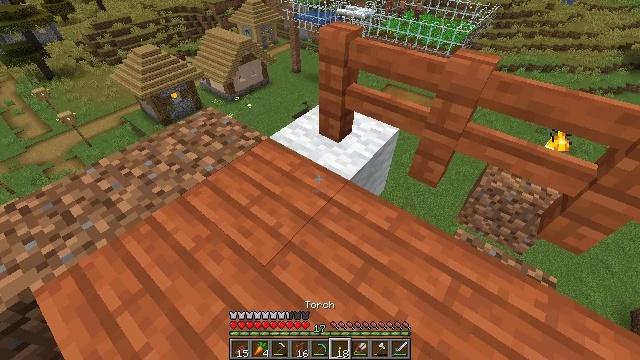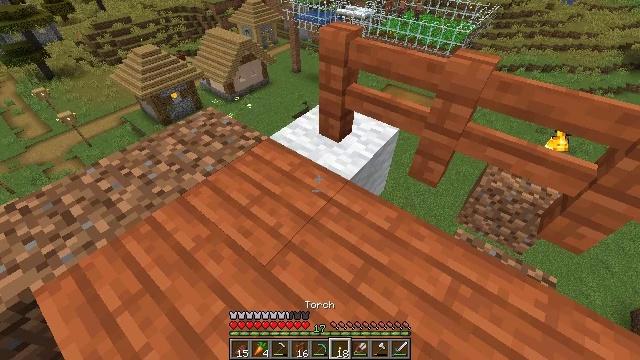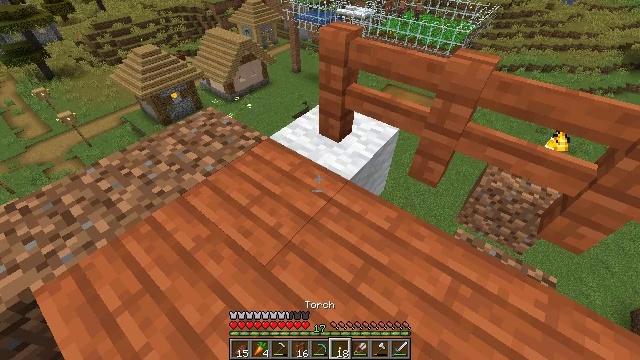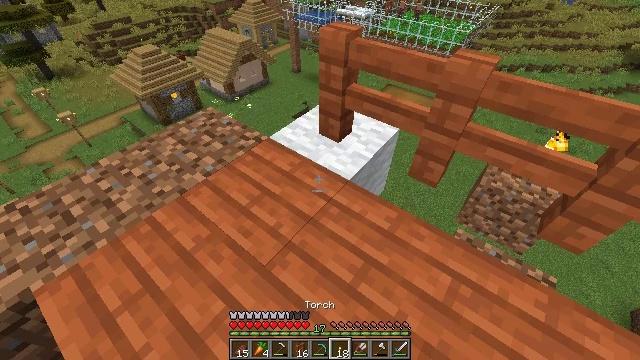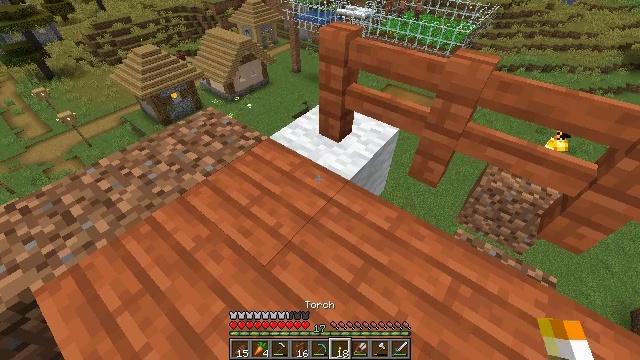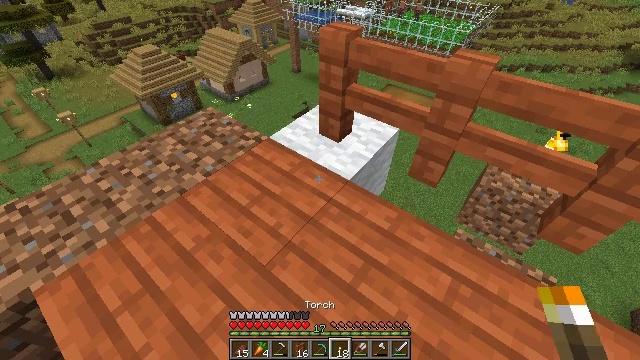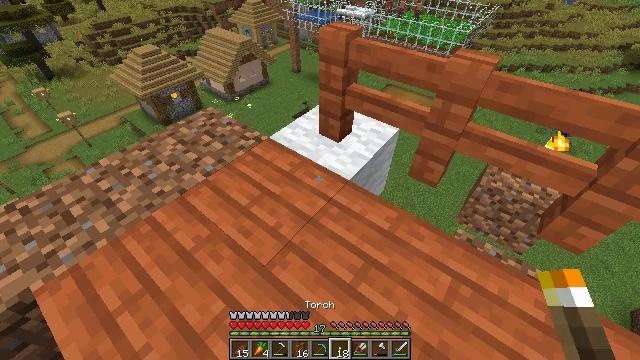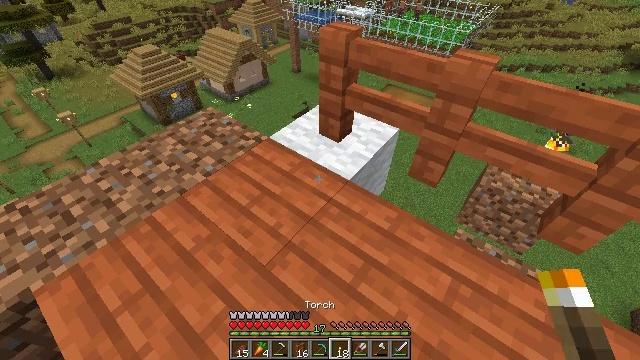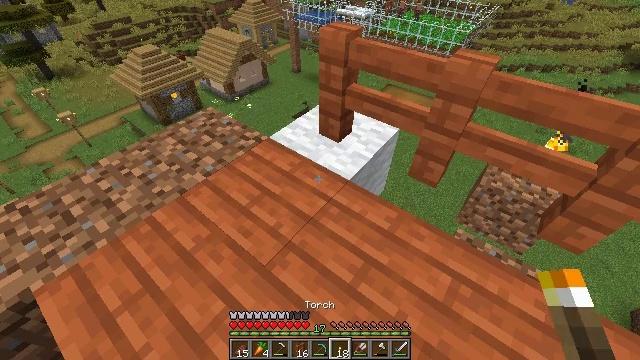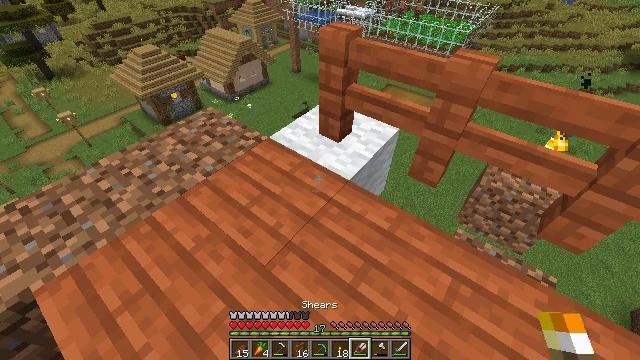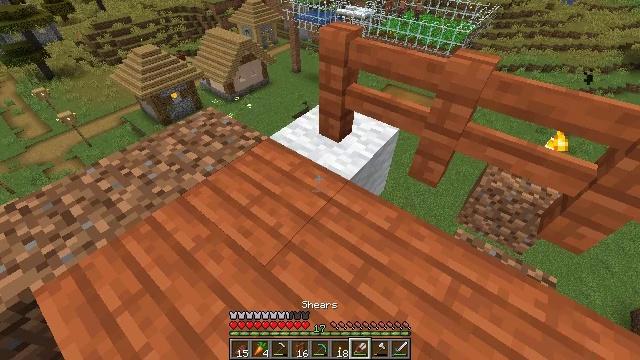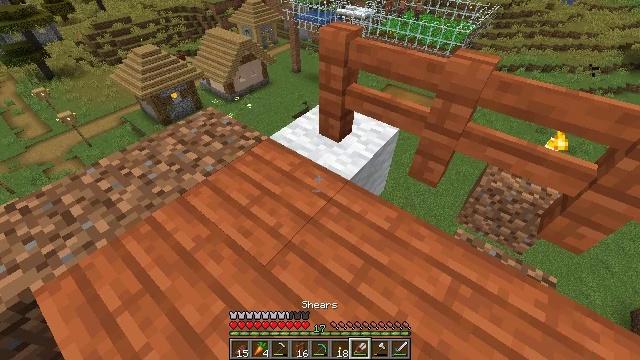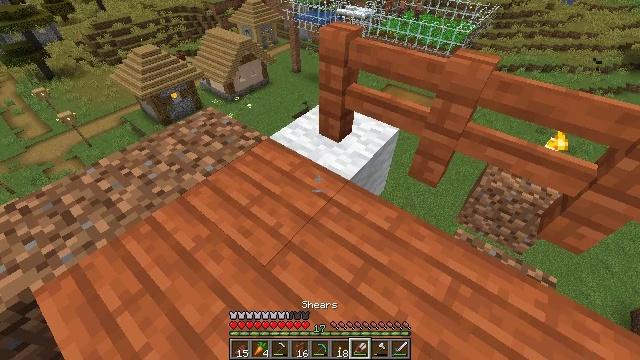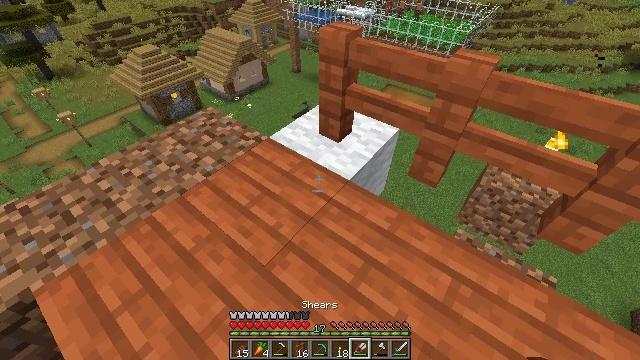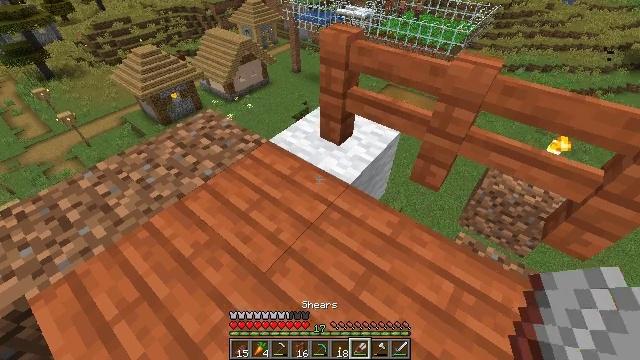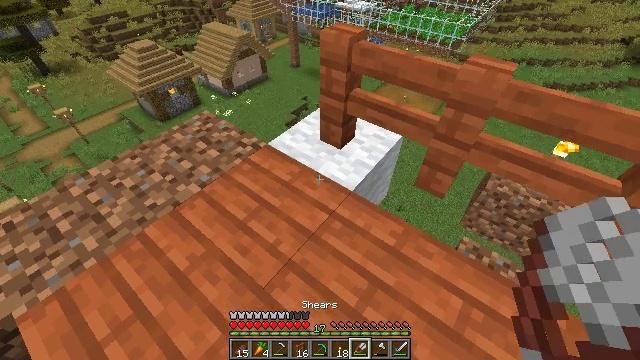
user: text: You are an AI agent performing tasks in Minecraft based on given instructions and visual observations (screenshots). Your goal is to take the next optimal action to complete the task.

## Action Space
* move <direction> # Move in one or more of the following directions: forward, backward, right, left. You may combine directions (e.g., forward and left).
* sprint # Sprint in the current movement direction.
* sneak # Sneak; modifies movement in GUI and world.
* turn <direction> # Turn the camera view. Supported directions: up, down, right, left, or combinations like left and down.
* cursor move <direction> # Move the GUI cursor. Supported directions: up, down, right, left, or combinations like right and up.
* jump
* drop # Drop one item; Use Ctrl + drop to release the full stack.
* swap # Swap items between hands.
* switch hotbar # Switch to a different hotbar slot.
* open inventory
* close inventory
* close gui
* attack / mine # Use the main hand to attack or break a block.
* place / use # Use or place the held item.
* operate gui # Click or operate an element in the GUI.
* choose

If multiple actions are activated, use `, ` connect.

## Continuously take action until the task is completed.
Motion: motion action
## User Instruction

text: Break the white wool for crafting.
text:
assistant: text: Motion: no_op
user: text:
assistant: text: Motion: no_op
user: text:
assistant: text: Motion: no_op
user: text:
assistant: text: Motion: no_op
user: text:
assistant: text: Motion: no_op
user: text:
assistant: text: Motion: no_op
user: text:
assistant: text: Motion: no_op
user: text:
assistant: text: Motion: no_op
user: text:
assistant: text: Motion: no_op
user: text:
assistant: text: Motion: no_op
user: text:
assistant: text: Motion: no_op
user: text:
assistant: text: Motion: no_op
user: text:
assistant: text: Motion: no_op
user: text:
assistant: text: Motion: move forward
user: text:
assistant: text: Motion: move forward, turn down
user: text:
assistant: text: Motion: turn down
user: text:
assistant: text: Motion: turn down
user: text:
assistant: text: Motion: no_op
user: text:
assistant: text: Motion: no_op
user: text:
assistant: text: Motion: no_op
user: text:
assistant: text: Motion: turn down
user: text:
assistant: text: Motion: turn right
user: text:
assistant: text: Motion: turn right
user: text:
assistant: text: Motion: turn right
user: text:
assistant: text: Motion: no_op
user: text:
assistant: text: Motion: no_op
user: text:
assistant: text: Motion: no_op
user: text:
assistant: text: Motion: no_op
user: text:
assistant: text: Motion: use / place
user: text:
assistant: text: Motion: use / place